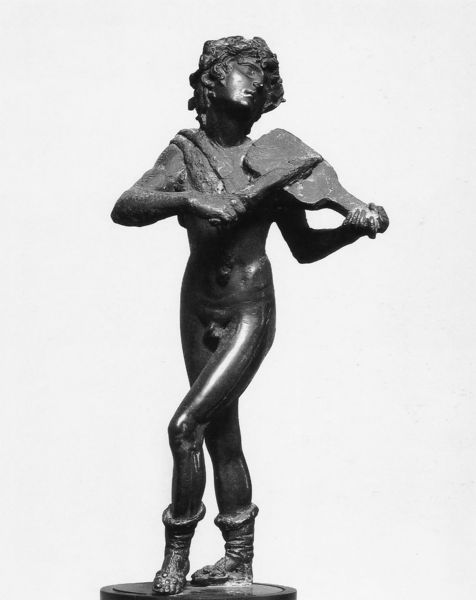
Titel: Apoll oder Orpheus (?)
Künstler: Bertoldo di Giovanni
Institution: Florenz, Bargello
Schlagwörter: akt, dunkel, hand, kopf, mann, nackt, umhang, grob, haar, nase, schwarz, tuch, arme, gesicht, halten, messer, sockel, stehen, stein, instrument, figur, gewand, haare, standfigur, musik, musiker, locken, skulptur, statue, beine, bogen, italien, spieler, schuhe, stab, klein, spielen, metall, sandalen, bronze, plastik, junge, geschlecht, knabe, brett, stiefel, schritt, spielt, geige, geiger, violine, sandale, jüngling, frontalansicht, laute, david, drehung, guss, tänzer, fiedel, musikant, bronzeguss, musizierend, hauptansicht, nacke, spielmann, nakct, renaisance, fiedler, 1900, geigt, kdndhj